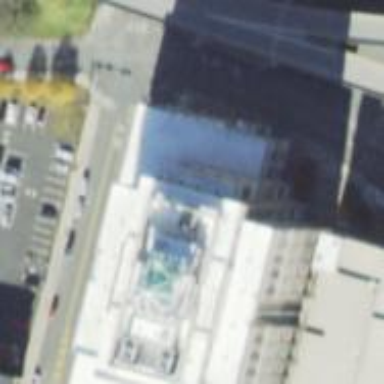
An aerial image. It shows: Government office building.